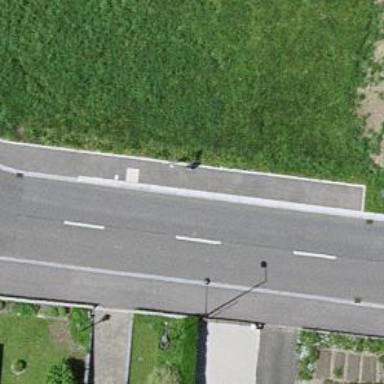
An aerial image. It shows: Bus stop with platform for public transport.